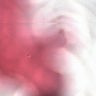
Metastatic tissue present: no